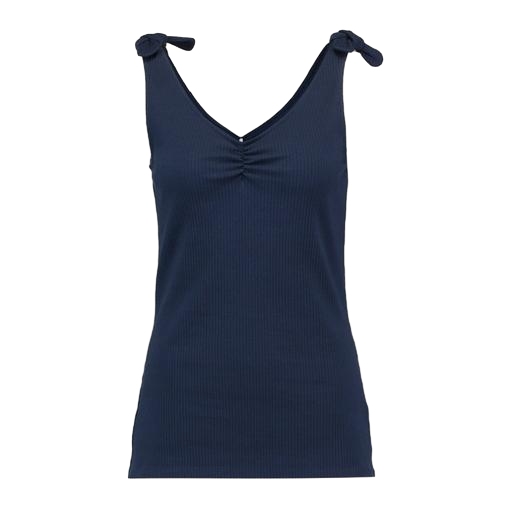
blue tie-front tank, dark blue tank top, blue deep-v tank top, white background